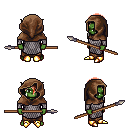
a pixel art fantasy rpg character, male body template, orc, green skin, chain mail, robe skirt, red bangs hairstyle, cloth hood, gold boots, spear, four views (front, back, left, right), 2x2 character sprite sheet, small pixel art, hard edges, no anti-aliasing